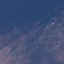
Land use / land cover: HerbaceousVegetation